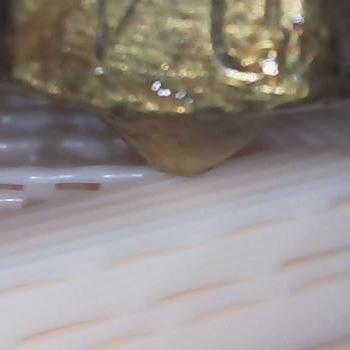
Flow rate: 70%